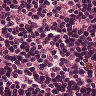
Metastatic tissue present: no